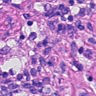
Metastatic tissue present: no